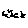
Label: bird